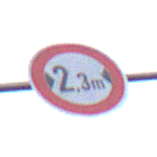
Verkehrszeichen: TatsaechlicheBreite2Komma3
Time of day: MorningAfternoon
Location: Outdoor (RoadRail)
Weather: PartlyCloudy
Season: NotSpecified
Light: Natural